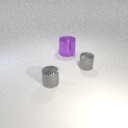
small gray metal cylinder in front of small gray metal cylinder